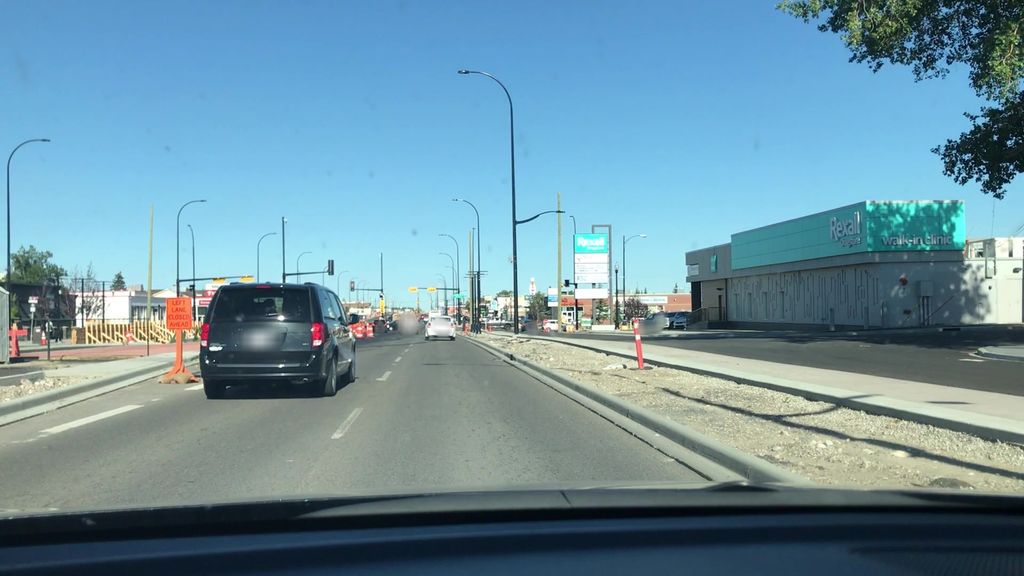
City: calgary